Field crop: maize
Growth stage: 1
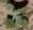
Species: chenopodium